Aerial crown-view tile of a tropical tree (Barro Colorado Island, Panama), acquired 20250217:
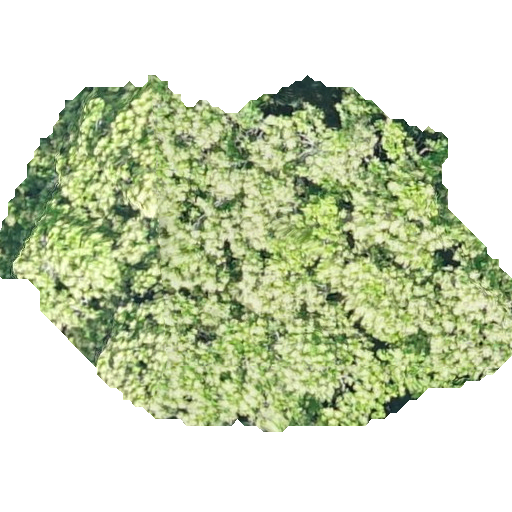
Species: Anacardium excelsum
GBIF accepted scientific name: Anacardium excelsum
Crown area: 199.414 m²